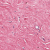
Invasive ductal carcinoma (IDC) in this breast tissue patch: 0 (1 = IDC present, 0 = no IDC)